Question: I have a webpage that requires to use select2 component. It is required to show selected values on load as well. In my JS file I have two constructs
JS - Construct 1 for choose/remove options
'''
$("#inp_select_linkproject").select2({
minimumInputLength: 2,
maximumSelectionLength: 1,
ajax: {
type : 'POST',
url: '../../ase.php',
dataType: 'json',
delay: 250,
data: function (term, page) {
return {
wildcardsearch: term, // search term
data_limit: 10,
data_offset: 0,
page_mode:"SELECT",
agent_id:$("#ipn_hdn_userid").val()
};
},
processResults: function (data, page) {
return { results: data.dataset};
},
cache: true
},
escapeMarkup: function (markup) { return markup; }, // let our custom formatter work
});
'''
JS - Construct 2 for catering onload
'''
$.fn.getCurrentSelect2data = function(){
$("#inp_select_linkproject").val(null).trigger("change");
var $element = $('inp_select_linkproject').select2(); // the select element you are working with
var postFormData = {
'eucprid' : $("#ipn_hdn_eucprid").val()
};
var $request = $.ajax({
type : 'POST',
url: '../../ase_x.php',
data : postFormData,
dataType: 'json'
});
$request.then(function (data) {
// This assumes that the data comes back as an array of data objects
// The idea is that you are using the same callback as the old 'initSelection'
console.log("rowselect,data0-"+data[0].text);
for (i=0; i<data.length; i++) {
$('#inp_select_linkproject').append($("<option/>", {
value: data[i].id,
text: data[i].text,
selected: true
}));
}
$('#inp_select_linkproject').trigger('change');
});
}
'''
Now the issue is that repetition of selection is happening and the number of repetition increases on choosing more options. Could you please help me out here?

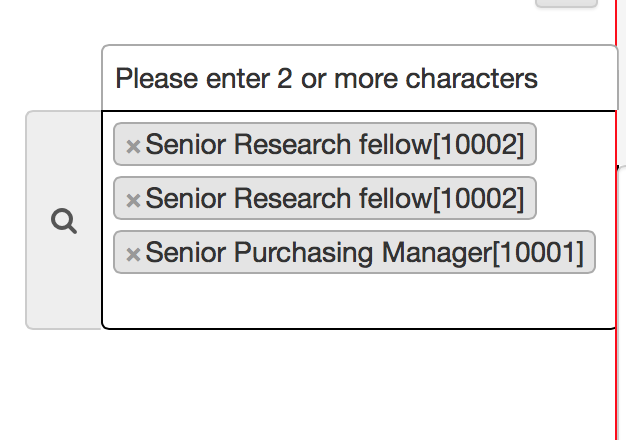
Answer: The issue you are hitting is not specific to Select2, if you remove the calls to Select2 from your code you will see it happens to a standard '<select>' as well. The problem is that you are not clearing out old selections before you register the new selections, so they are just getting appended to the end (and causing duplicates).
You can fix this by calling
'''
$select.empty();
'''
Right before you start appending new options to your '$select'. In your case, that would mean changing your callback to
'''
// clear out existing selections
$('#inp_select_linkproject').empty();
// add the selected options
for (i=0; i<data.length; i++) {
$('#inp_select_linkproject').append($("<option/>", {
value: data[i].id,
text: data[i].text,
selected: true
}));
}
// tell select2 to update the visible selections
$('#inp_select_linkproject').trigger('change');
'''